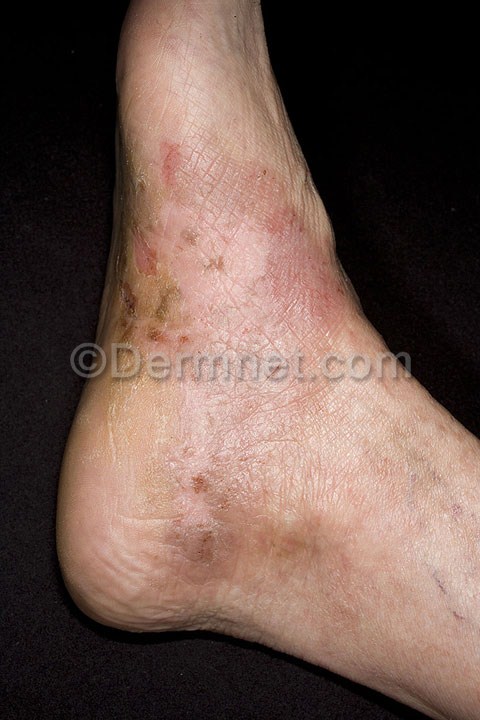
Disease: Eczema Photos